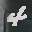
Label: 4